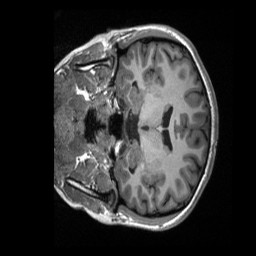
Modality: T1w
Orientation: coronal
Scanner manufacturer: siemens
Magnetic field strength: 3 T
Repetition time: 2.3 s
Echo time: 0.00232 s